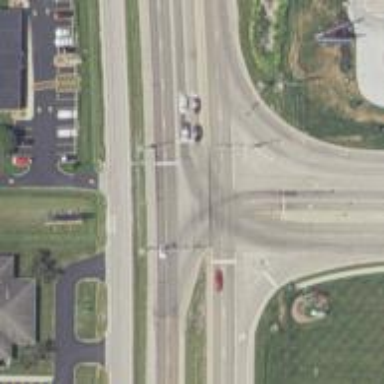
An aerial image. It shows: Road marking with turn dashes.